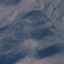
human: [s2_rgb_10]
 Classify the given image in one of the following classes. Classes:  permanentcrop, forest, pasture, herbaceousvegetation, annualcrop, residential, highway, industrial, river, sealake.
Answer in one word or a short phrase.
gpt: HerbaceousVegetation